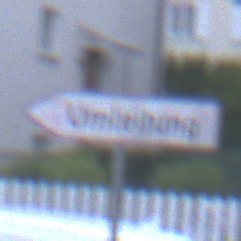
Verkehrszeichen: UmleitungswegweiserLinksweisend
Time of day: SunriseSunset
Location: Outdoor (Urban)
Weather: PartlyCloudy
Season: NotSpecified
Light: Natural